Interaction volume radius: 5 \u00c5
Interaction volume height: 25 \u00c5
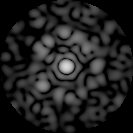
Disorder parameter: 0.7282